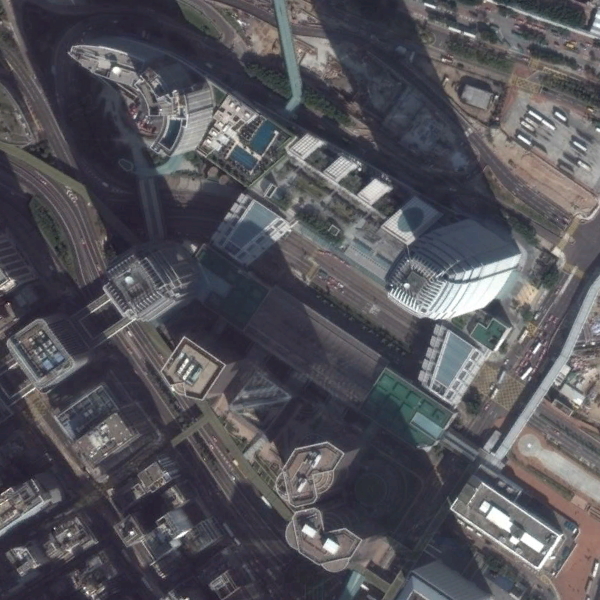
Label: Commercial